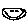
Label: smiley face